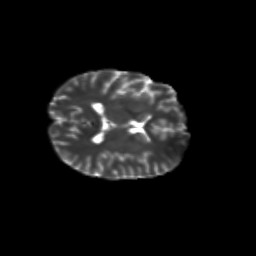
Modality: T2w
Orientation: axial
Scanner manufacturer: siemens
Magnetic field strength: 3 T
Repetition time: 9.2 s
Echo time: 0.084 s